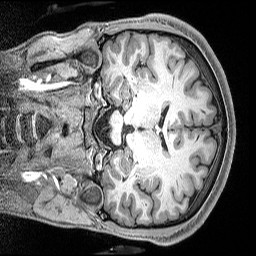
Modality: T1w
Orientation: coronal
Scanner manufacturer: siemens
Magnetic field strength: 3 T
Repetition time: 2.5 s
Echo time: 0.0029 s